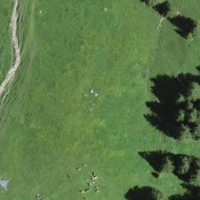
EUNIS habitat code: 26
Species observed at this site:
Caltha palustris